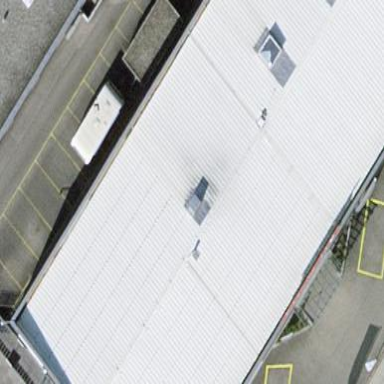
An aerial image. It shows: Commercial building.